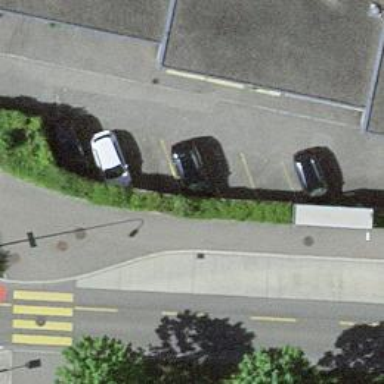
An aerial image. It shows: Bus stop with shelter. It is platform for public transport.